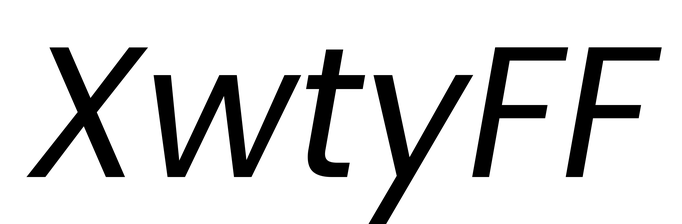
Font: Poppins-Italic